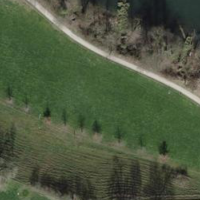
EUNIS habitat code: 24
Species observed at this site:
Cornus sanguinea